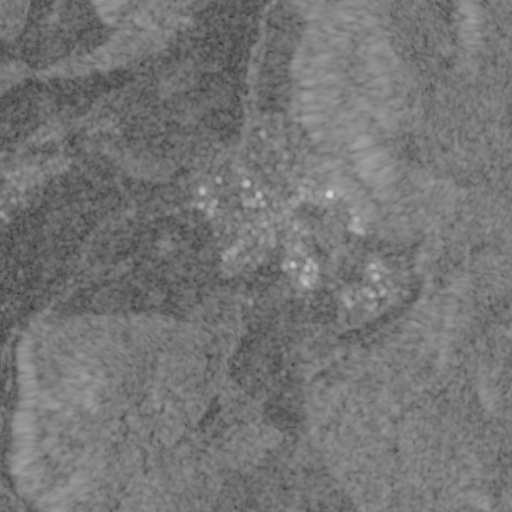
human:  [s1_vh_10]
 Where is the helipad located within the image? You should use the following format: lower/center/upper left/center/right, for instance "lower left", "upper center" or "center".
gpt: The helipad is located in the center right of the image.
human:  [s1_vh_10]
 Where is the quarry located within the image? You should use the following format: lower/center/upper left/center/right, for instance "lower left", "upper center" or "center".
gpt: The quarry is located in the lower left of the image.
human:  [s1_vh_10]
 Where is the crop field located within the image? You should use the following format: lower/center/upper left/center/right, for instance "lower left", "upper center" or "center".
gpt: There is no crop field in the image.

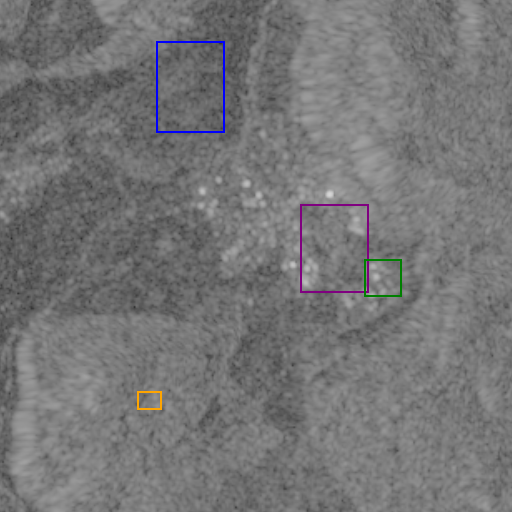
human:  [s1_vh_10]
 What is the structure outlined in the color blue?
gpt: The structure outlined in blue is a crop field.
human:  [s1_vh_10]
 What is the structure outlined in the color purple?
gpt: The structure outlined in purple is a park.
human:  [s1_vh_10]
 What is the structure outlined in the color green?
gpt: The structure outlined in green is a parking lot.
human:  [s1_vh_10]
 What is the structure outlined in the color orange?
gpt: The structure outlined in orange is a quarry.
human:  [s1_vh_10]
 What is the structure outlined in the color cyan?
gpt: There is no cyan outline.